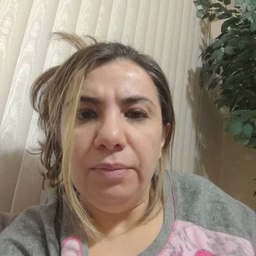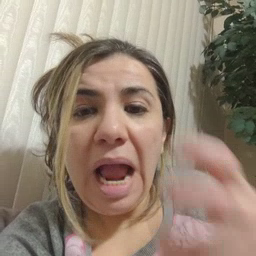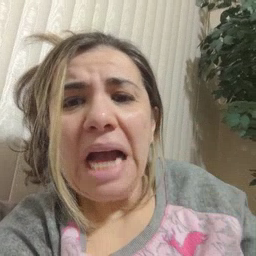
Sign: hot